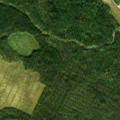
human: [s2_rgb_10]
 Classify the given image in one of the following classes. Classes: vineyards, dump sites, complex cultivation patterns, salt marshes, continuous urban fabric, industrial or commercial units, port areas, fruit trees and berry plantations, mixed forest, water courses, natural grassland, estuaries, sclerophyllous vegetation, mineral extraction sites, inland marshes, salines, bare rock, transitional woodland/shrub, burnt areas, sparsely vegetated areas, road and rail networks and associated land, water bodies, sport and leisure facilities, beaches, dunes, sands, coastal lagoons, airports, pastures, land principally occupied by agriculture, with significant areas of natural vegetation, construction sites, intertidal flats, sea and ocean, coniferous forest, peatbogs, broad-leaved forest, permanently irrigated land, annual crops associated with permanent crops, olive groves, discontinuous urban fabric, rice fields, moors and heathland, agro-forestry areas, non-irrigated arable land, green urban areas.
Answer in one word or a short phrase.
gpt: coniferous forest, mixed forest, peatbogs